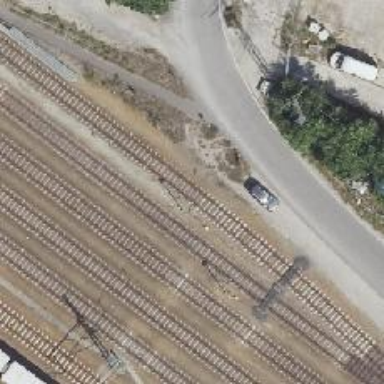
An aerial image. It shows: Railway signal.